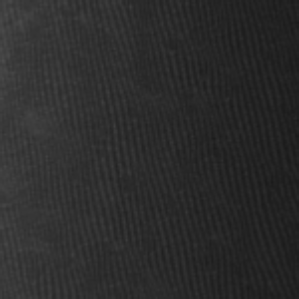
Label: frost